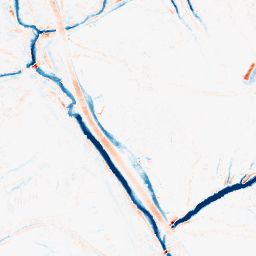
Category: morphological
Decomposition family: morphological
Decomposition parameters: operation: average
size: 5
Upsampling method: bspline
Upsampling parameters: scale: 2
Upsampling scale: 2